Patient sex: M
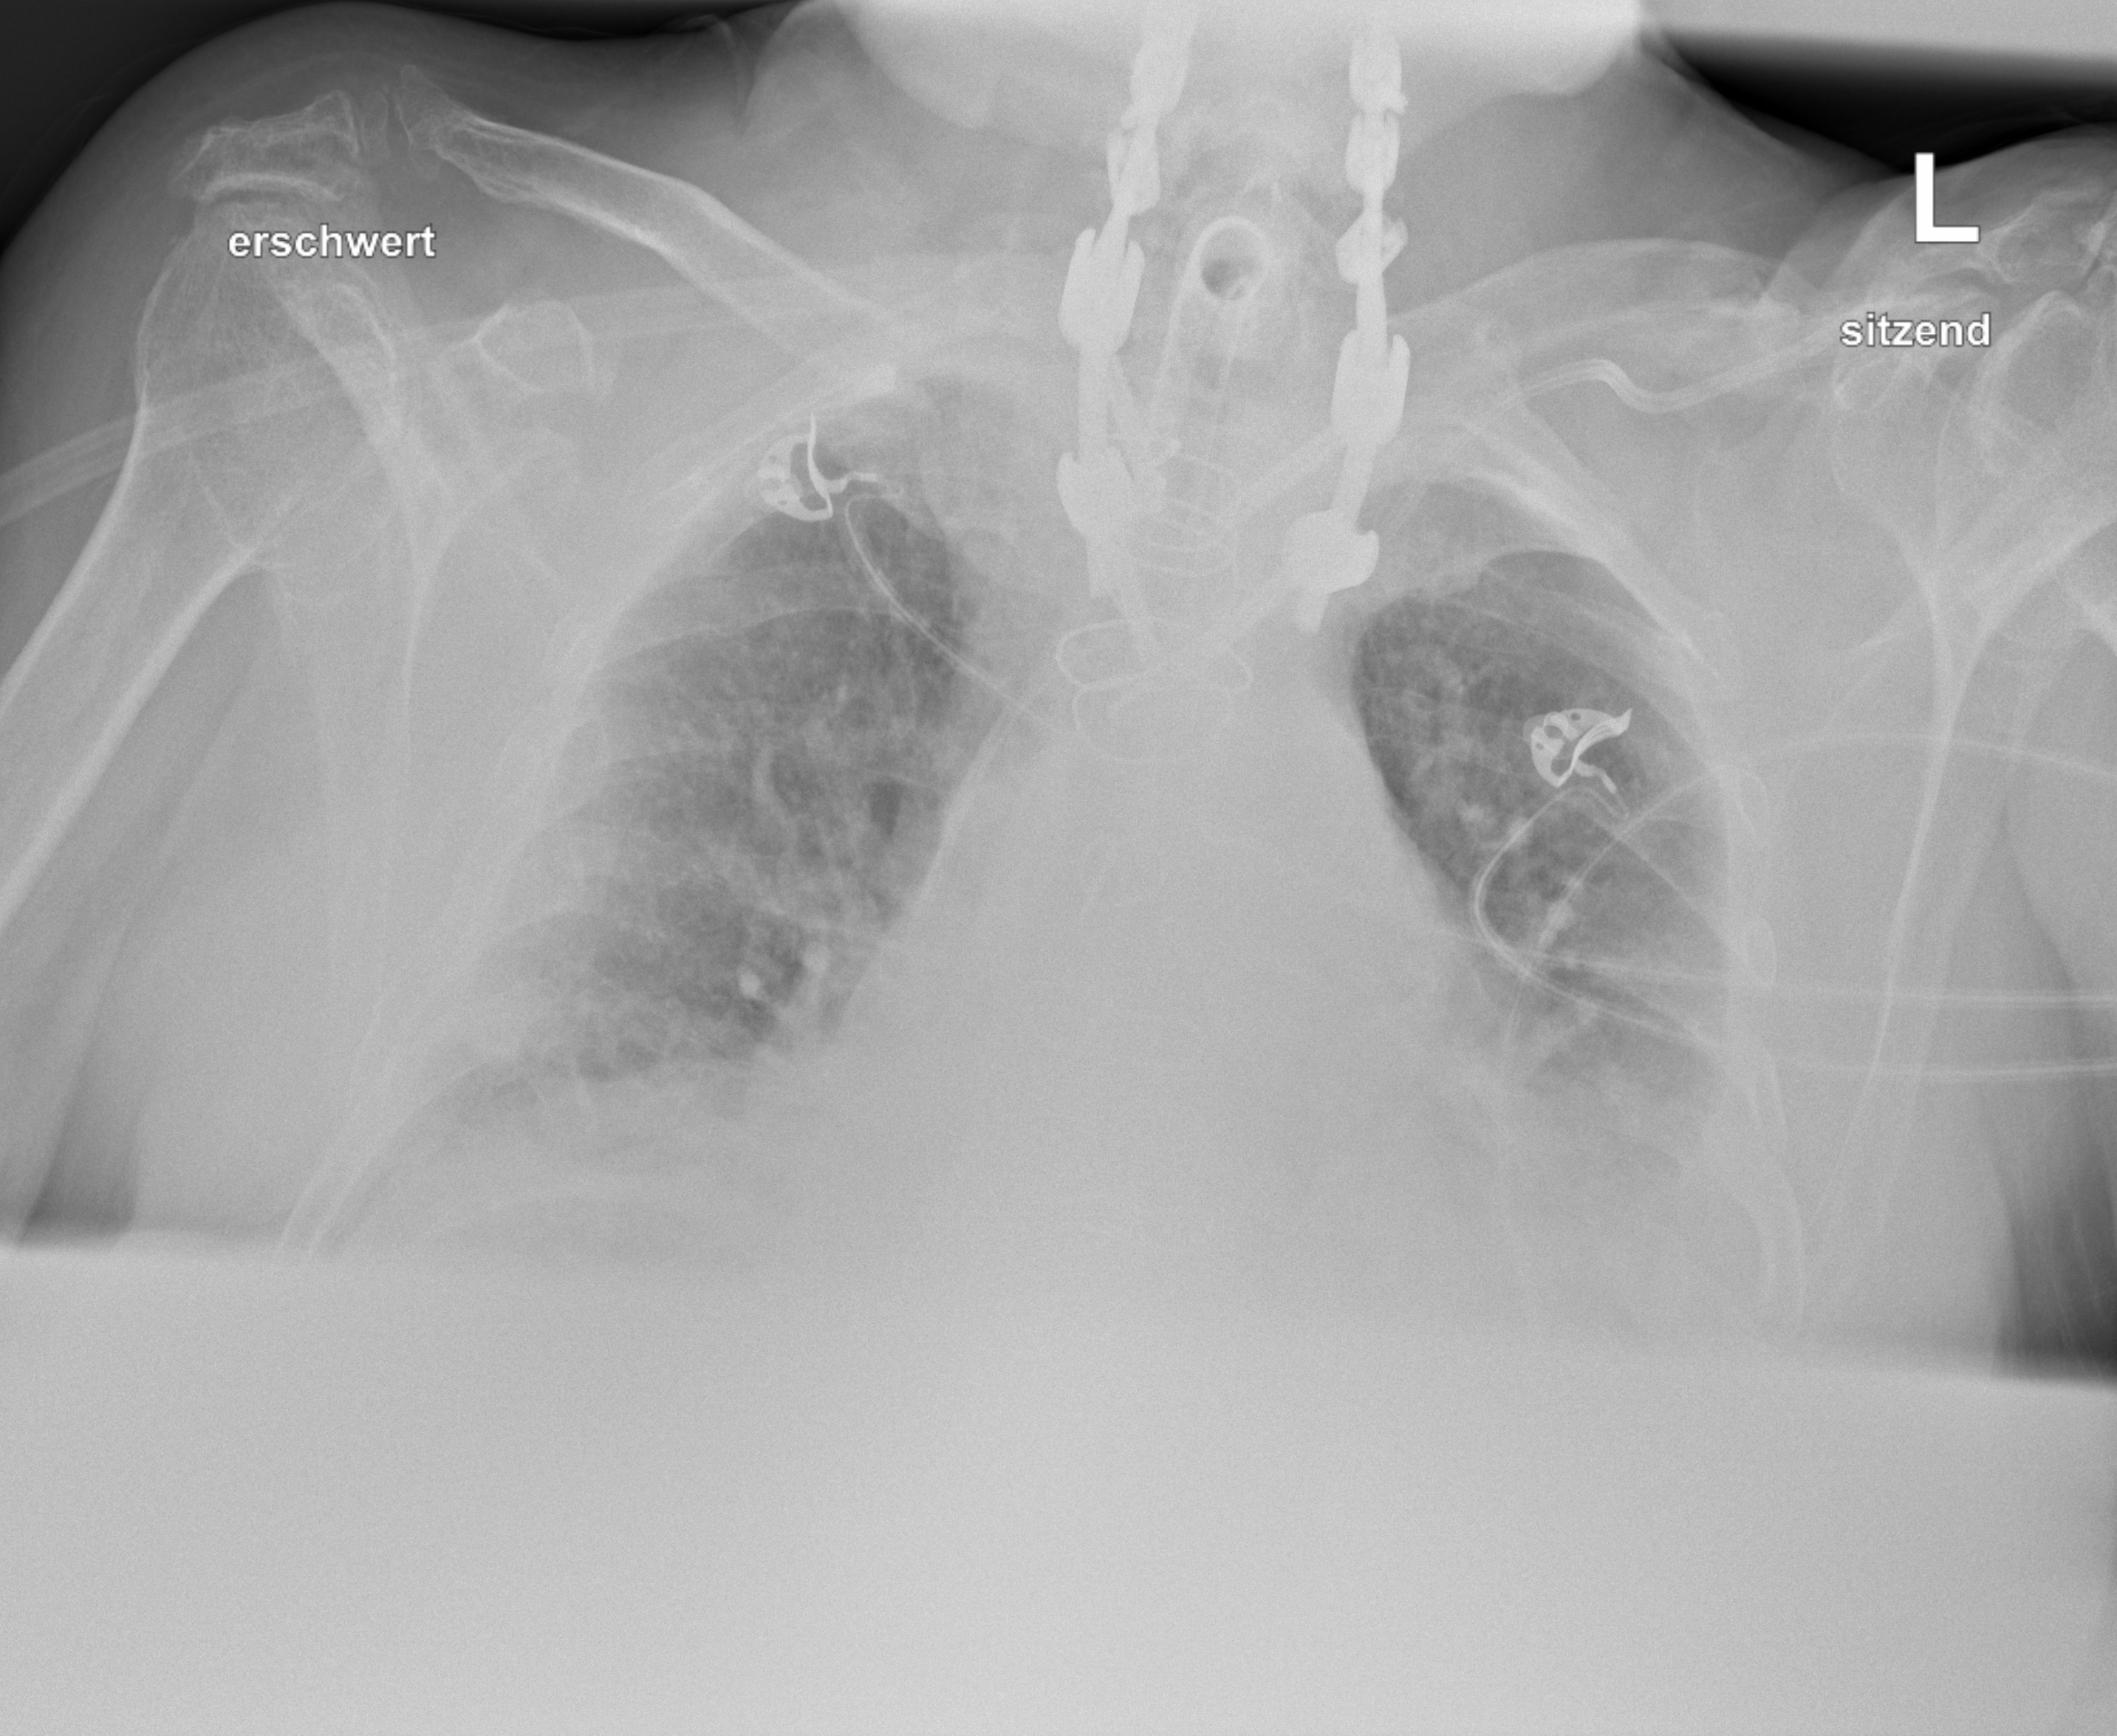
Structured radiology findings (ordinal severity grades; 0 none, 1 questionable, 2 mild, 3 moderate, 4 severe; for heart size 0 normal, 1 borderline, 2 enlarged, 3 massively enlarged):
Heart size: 2
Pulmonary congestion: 3
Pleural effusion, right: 2
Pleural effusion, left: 3
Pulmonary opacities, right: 3
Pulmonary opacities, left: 2
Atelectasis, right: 3
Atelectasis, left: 3